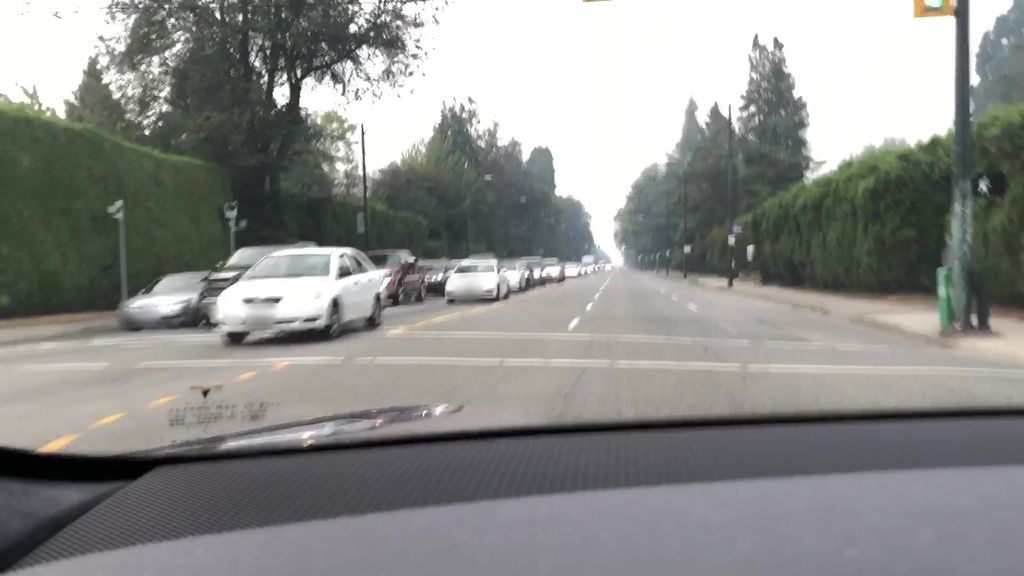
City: vancouver